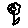
Label: flower